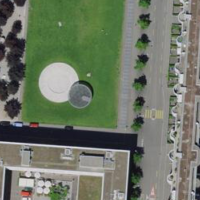
EUNIS habitat code: 53
Species observed at this site:
Corvus corone
Chaenorhinum minus
Stellaria media